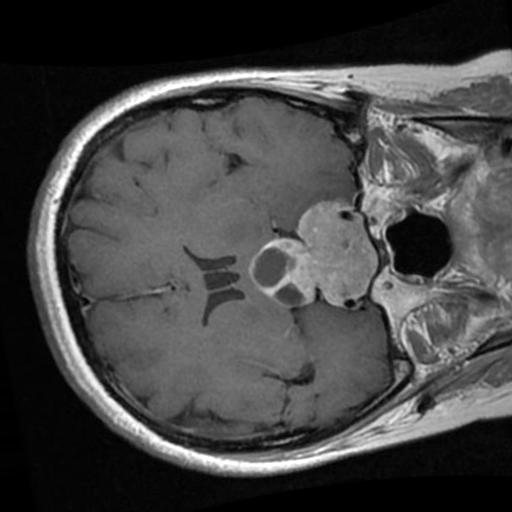
Label: brain_tumor